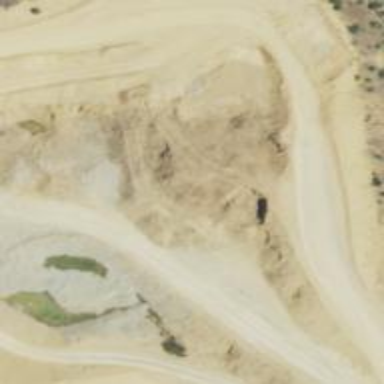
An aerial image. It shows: Quarry area.